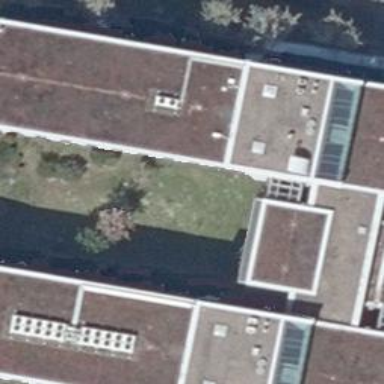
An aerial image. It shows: Part of building.